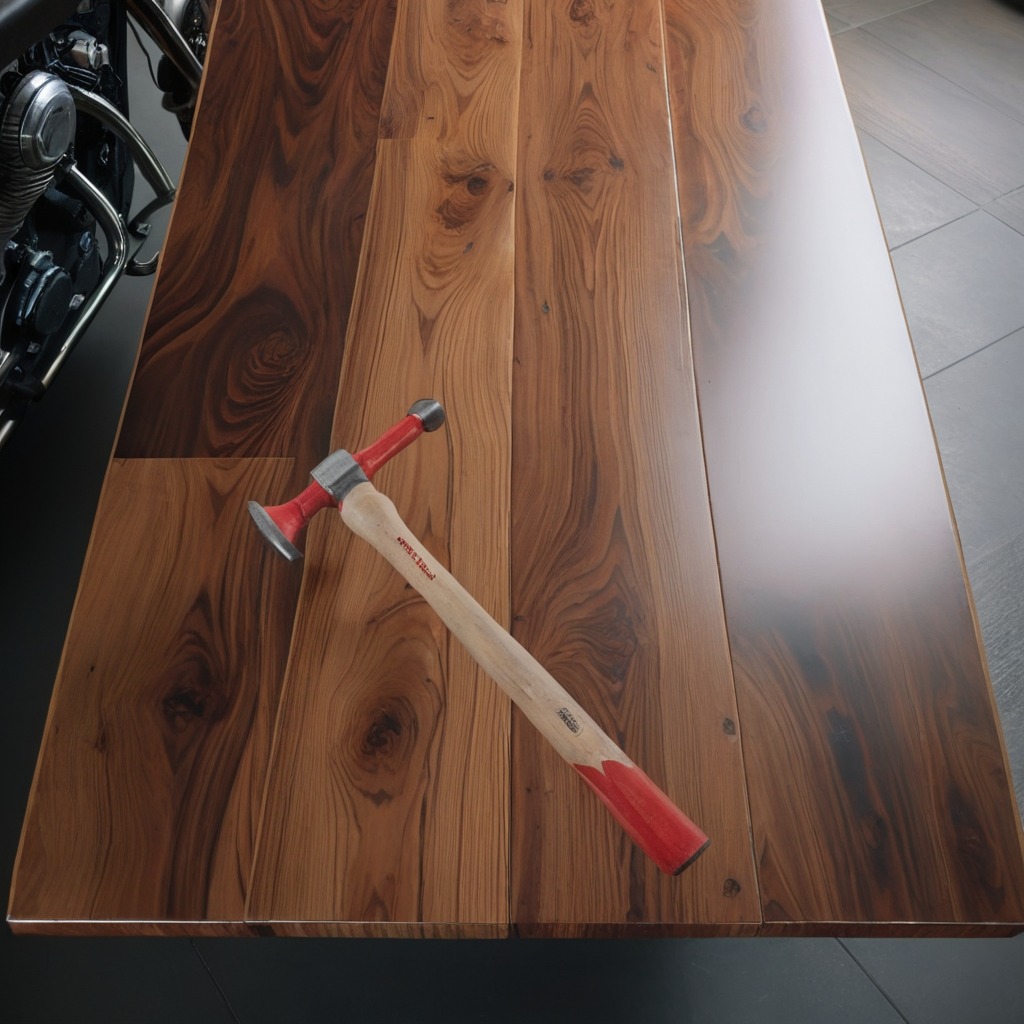
A hammer is lying on the wooden table.